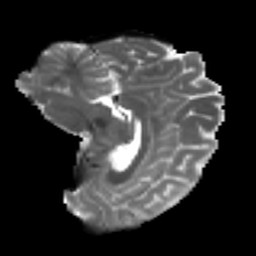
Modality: T2w
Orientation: sagittal
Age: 26
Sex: male
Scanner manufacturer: ge
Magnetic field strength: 3 T
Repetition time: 7.8 s
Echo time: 0.0609 s